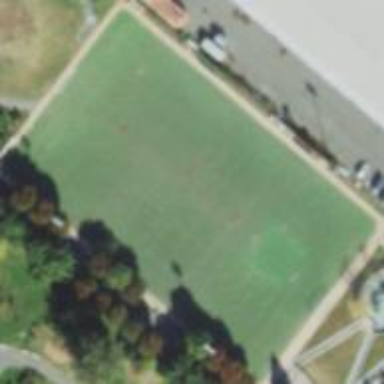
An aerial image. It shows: Soccer pitch for outdoor sports and leisure activities.